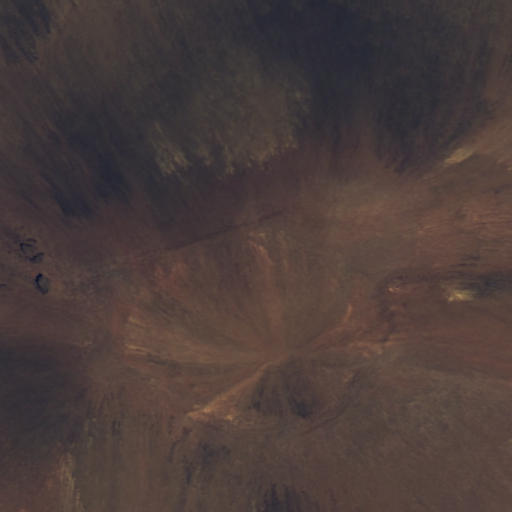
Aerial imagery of mountain in Hawaii named Pu‘uala containing only unknown